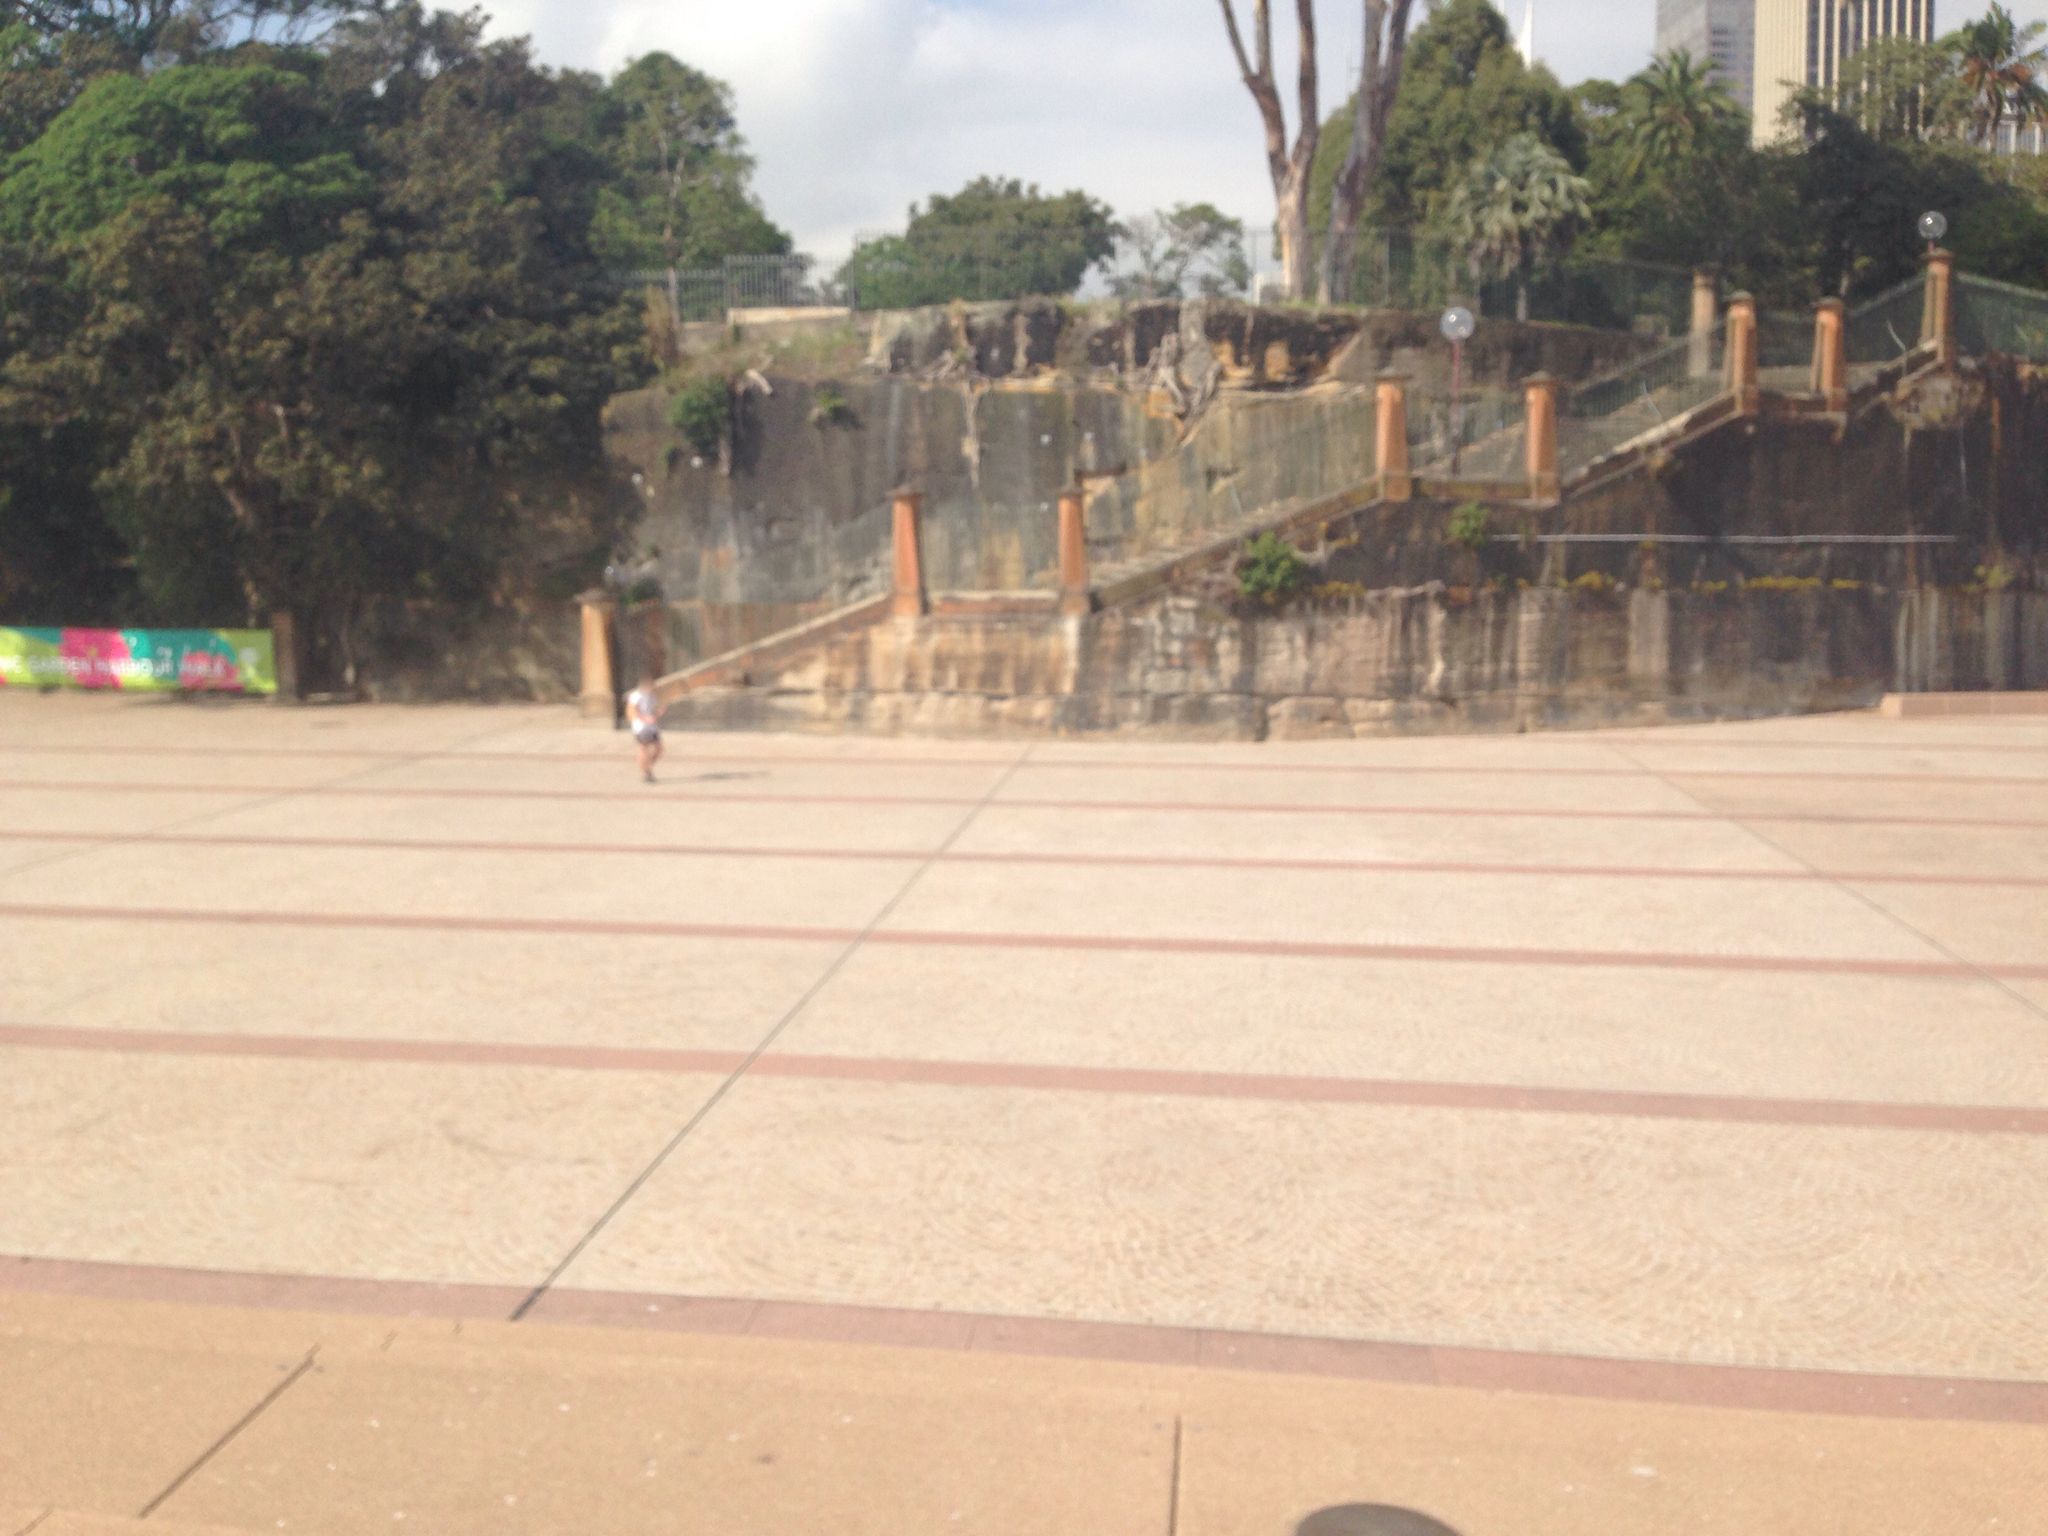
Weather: cloudy
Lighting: day
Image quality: slightly poor
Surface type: walking surface
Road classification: steps
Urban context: urban centre
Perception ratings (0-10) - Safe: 2.81, Lively: 4.5, Beautiful: 4.73, Boring: 8.11, Depressing: 5.04, Wealthy: 1.7